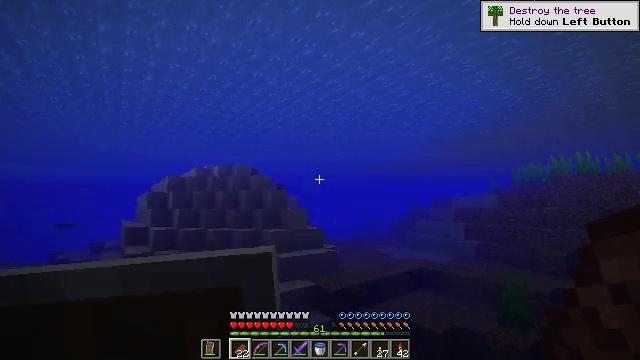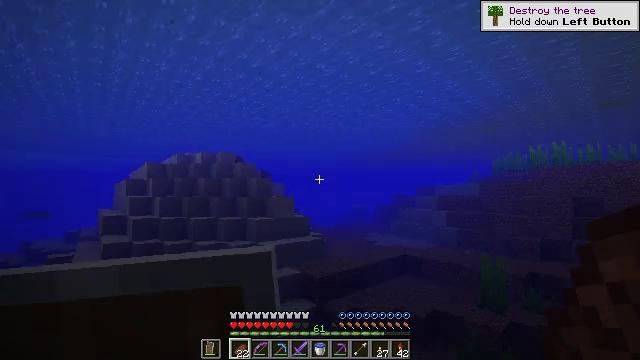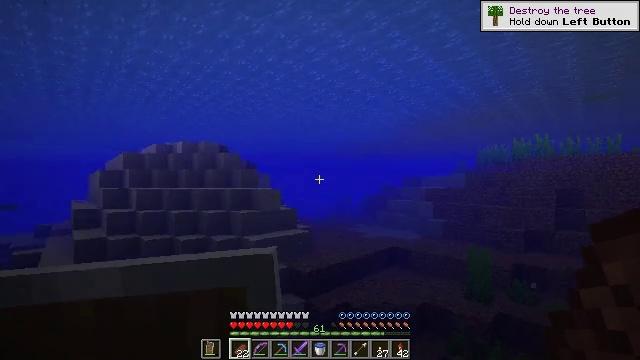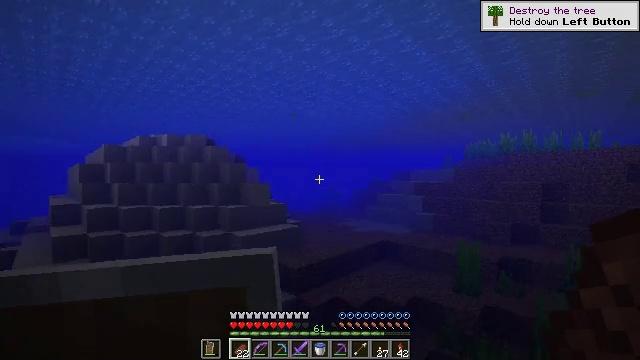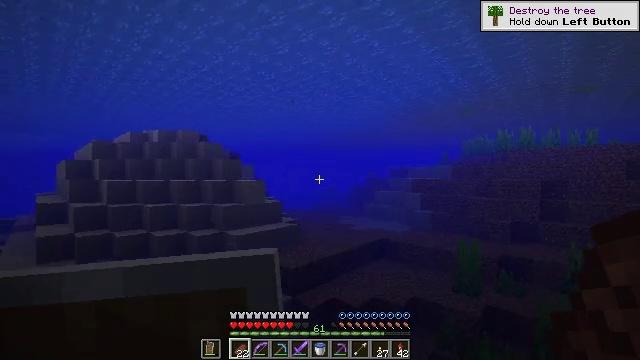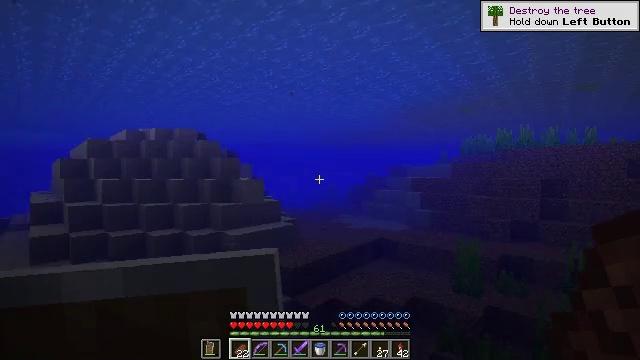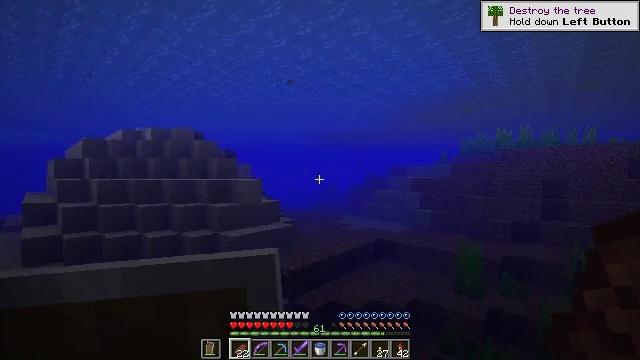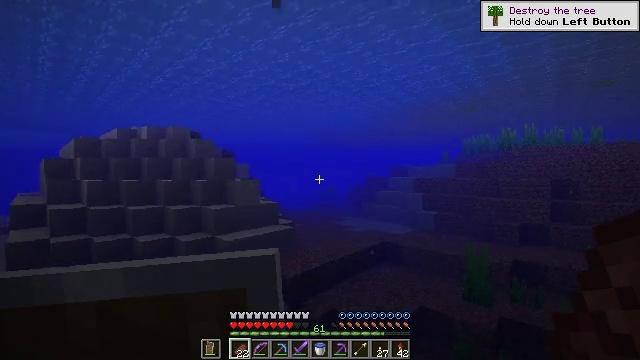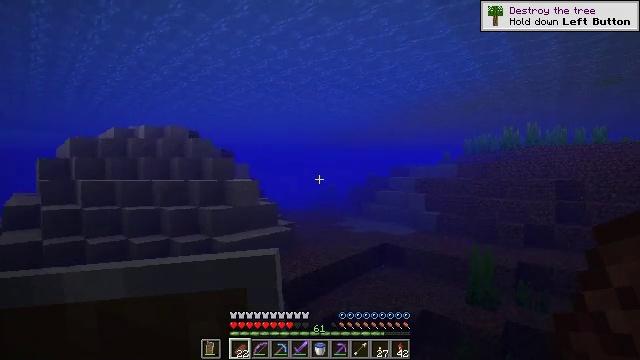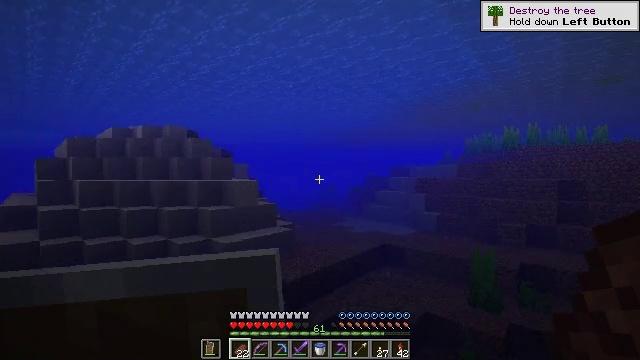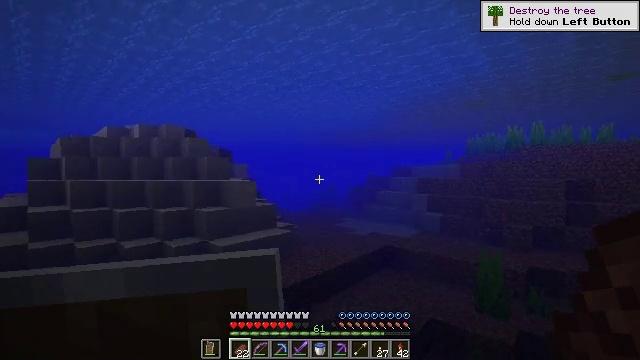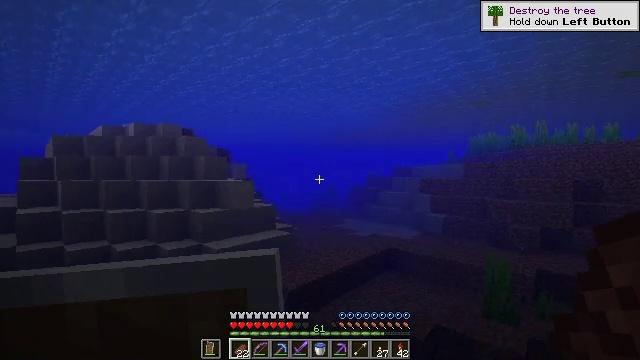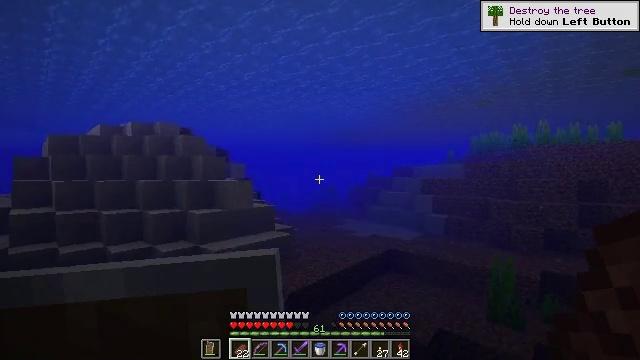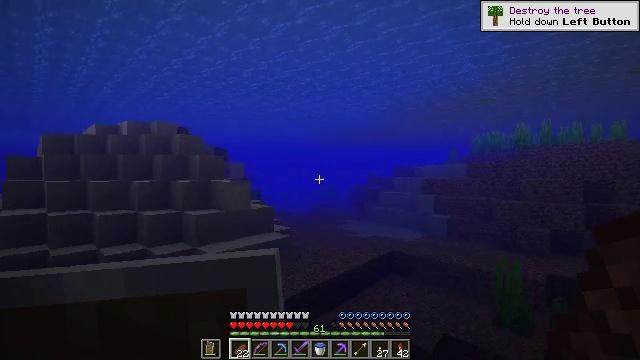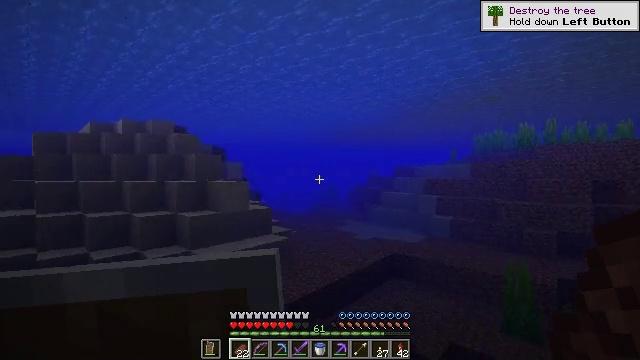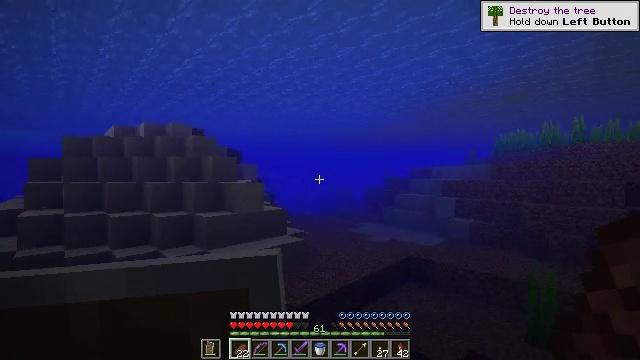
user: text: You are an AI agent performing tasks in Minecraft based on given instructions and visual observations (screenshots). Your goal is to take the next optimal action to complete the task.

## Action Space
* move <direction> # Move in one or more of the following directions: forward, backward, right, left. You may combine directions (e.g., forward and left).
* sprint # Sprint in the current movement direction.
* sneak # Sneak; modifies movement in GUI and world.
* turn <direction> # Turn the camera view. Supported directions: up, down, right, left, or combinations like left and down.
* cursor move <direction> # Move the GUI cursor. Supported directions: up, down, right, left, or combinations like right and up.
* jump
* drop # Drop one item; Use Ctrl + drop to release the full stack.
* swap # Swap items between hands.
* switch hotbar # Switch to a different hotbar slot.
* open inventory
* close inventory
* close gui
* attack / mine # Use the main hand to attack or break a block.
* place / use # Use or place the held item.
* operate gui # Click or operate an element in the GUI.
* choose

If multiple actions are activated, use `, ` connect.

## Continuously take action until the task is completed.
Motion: motion action
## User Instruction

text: Use a pickaxe to gather the gold block.
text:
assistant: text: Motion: move forward, turn right and down
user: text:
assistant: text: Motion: move forward, turn right and down
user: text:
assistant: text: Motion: move forward, turn right and down
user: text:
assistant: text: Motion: move forward
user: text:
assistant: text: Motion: move forward
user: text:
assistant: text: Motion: move forward
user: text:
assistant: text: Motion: move forward
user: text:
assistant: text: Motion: move forward
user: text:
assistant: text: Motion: move forward
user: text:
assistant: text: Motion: move forward
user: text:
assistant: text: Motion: move forward
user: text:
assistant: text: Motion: move forward
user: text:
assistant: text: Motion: move forward
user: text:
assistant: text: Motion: move forward
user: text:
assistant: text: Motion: move forward, turn left
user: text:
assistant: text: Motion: move forward, turn left
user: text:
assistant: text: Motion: move forward, turn left
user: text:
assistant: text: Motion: move forward
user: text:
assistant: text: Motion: move forward
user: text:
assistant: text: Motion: move forward
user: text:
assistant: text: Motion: move forward
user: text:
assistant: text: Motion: move forward
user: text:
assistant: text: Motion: move forward
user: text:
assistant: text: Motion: move forward
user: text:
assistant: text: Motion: move forward
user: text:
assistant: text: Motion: move forward
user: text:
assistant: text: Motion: move forward
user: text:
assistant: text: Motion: move forward
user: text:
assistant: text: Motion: move forward
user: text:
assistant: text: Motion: move forward